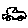
Label: car